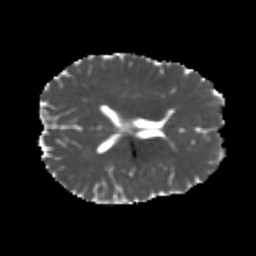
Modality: MD
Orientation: axial
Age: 20
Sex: male
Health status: healthy
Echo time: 0.074 s